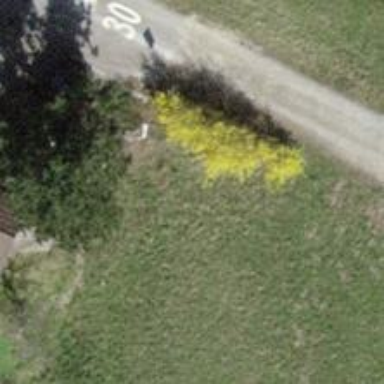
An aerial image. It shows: Single tag "natural: tree."